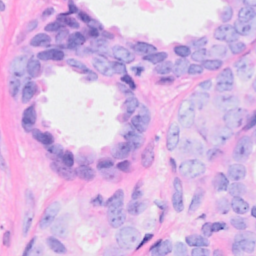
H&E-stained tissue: Breast